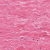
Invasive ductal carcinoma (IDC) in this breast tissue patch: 0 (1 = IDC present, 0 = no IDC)